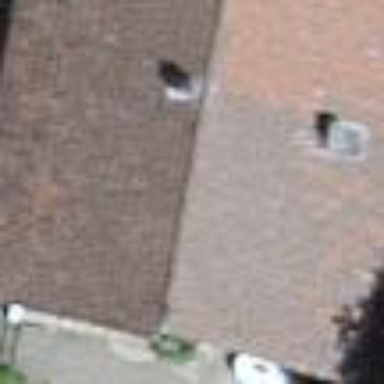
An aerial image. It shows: Simple house.